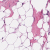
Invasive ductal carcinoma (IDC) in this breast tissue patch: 0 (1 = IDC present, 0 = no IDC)